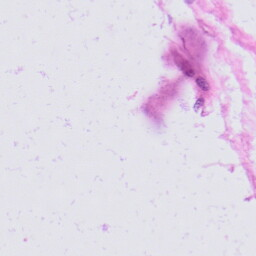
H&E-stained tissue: Prostate